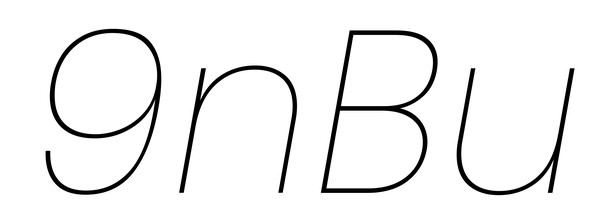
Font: Poppins-ThinItalic